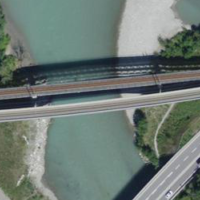
EUNIS habitat code: 15
Species observed at this site:
Oenothera glazioviana